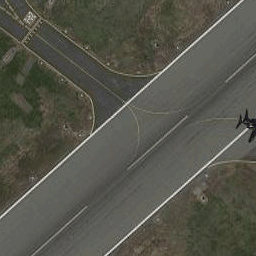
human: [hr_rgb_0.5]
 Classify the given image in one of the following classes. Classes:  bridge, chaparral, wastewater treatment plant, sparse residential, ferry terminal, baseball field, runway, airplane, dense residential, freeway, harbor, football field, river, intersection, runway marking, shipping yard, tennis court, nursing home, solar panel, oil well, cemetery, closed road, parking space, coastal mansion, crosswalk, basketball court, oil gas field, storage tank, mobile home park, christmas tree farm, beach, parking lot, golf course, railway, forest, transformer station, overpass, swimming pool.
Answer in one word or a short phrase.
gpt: runway